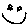
Label: smiley face